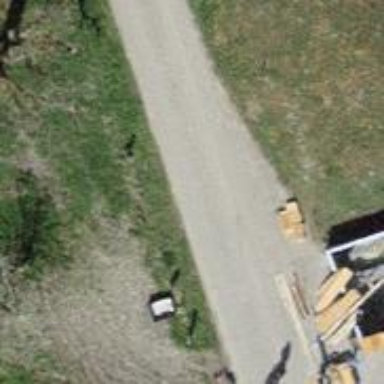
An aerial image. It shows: Well-maintained track road of grade 1.